Interaction volume radius: 10 \u00c5
Interaction volume height: 30 \u00c5
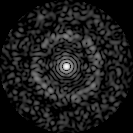
Disorder parameter: 0.8189